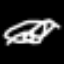
Label: squiggle